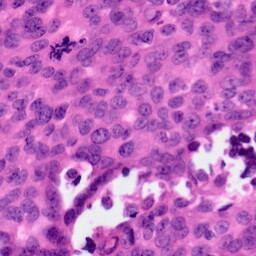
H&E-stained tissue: Ovarian